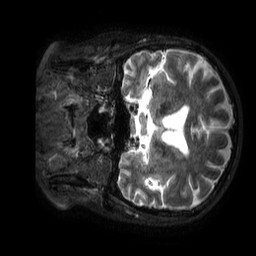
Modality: T2w
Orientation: coronal
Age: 46
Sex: female
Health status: ill
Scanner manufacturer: philips
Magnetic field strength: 3 T
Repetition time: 3.5 s
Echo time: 0.3 s